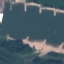
Land use / land cover: River